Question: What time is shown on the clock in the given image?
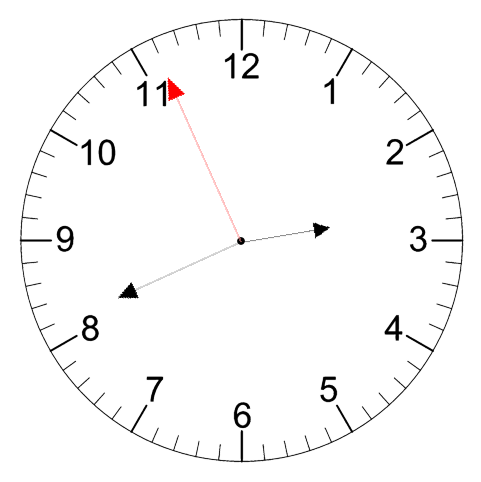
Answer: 02:40:56